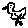
Label: bird